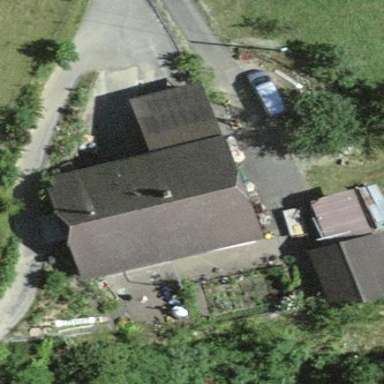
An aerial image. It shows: Farm building.